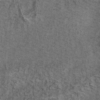
Label: not_dusty